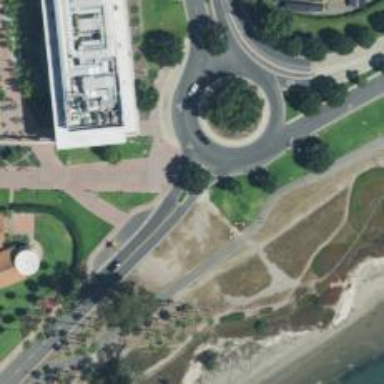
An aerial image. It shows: Crossing on the cycleway.